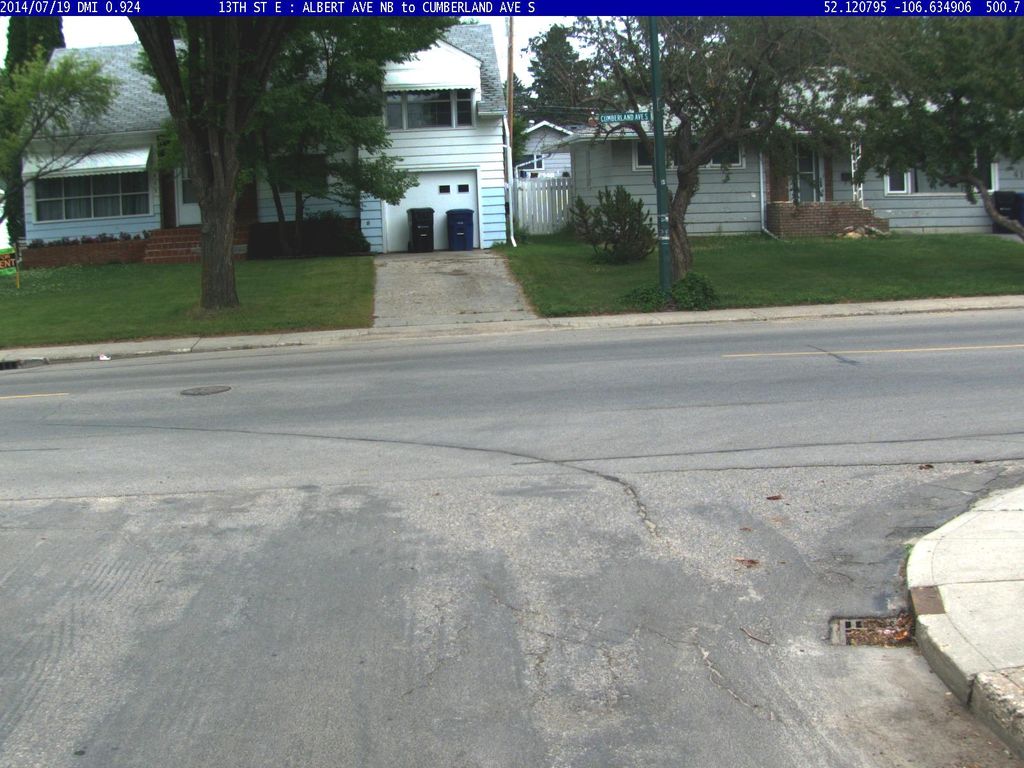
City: saskatoon